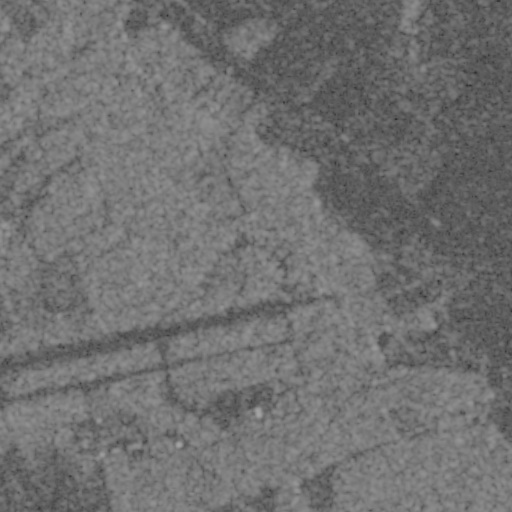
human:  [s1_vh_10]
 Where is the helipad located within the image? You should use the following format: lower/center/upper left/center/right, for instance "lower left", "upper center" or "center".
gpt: The helipad is located in the lower left of the image.
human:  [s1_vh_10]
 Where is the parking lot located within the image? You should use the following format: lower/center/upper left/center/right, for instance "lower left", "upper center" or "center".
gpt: The parking lot is located in the lower left of the image.
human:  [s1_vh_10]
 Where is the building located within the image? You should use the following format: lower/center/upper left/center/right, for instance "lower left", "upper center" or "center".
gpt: There is no building in the image.

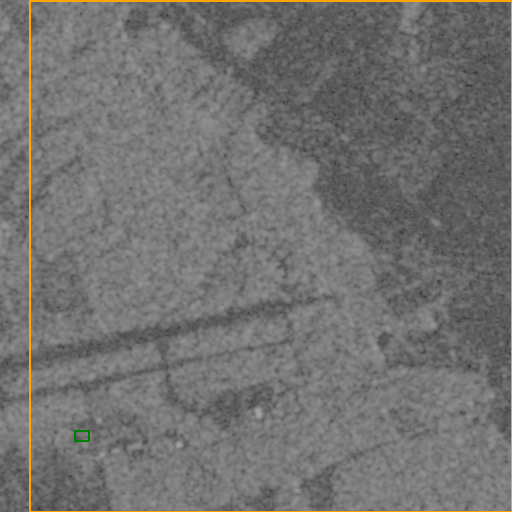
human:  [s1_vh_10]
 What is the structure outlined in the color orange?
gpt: The structure outlined in orange is a crop field.
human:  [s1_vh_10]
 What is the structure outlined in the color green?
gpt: The structure outlined in green is a park.
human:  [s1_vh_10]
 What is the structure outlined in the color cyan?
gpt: There is no cyan outline.